Question: I'm working on Oracle DB.
Archive storage up to TB levels per day. I need to fix this.
How to detect the expressions (dml + ddl) that cause the most change in the database?
You can check with this image.

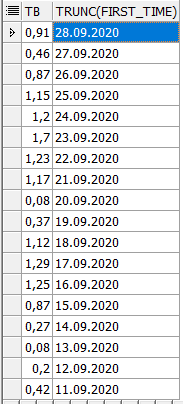
Answer: While I don't think there is a way to directly measure the amount of archivelog space generated per statement, there are several simple queries that can measure things that are strongly correlated with archivelog space.
Use the view 'GV$SQL' to find the non-SELECT SQL statements that have used the most time. The longest-running DML and DDL statements will often be the ones that write the most data. In my experience, just by looking at the results from this query, one of the SQL statements will stick out as the culprit.
'''
select round(elapsed_time/<PHONE>) seconds, gv$sql.*
from gv$sql
where command_type <> 3 --ignore SELECT statements.
order by seconds desc;
'''
Use the view 'DBA_HIST_SQLSTAT' to find the SQL statements that have generated the most physical writes in the past day. These results may also be misleading because direct-path writes will not generate REDO and archivelog data. But the chances are good that the culprit is in the top of the results from this query. (This view requires licensing the diagnostics pack - it's part of AWR.)
'''
select sql_id, round(physical_write_bytes_total/1024/1024) mb, dba_hist_sqlstat.*
from dba_hist_sqlstat
where (snap_id, dbid) in
(
--Snapshots in the last 24 hours.
select snap_id, dbid
from dba_hist_snapshot
where begin_interval_time >= sysdate - interval '240' hour
)
order by dba_hist_sqlstat.physical_write_bytes_total desc;
'''